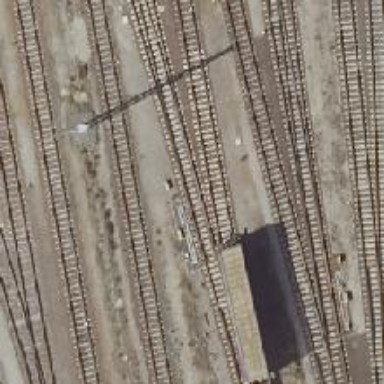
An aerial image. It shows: Railway switch.